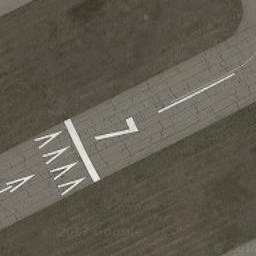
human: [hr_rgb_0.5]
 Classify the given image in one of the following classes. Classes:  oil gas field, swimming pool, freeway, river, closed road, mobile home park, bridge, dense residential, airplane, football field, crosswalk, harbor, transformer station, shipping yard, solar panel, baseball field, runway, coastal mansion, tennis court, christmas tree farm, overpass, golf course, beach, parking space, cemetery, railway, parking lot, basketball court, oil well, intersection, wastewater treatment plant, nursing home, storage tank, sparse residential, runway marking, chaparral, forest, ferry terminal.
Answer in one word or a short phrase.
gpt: runway